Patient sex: F
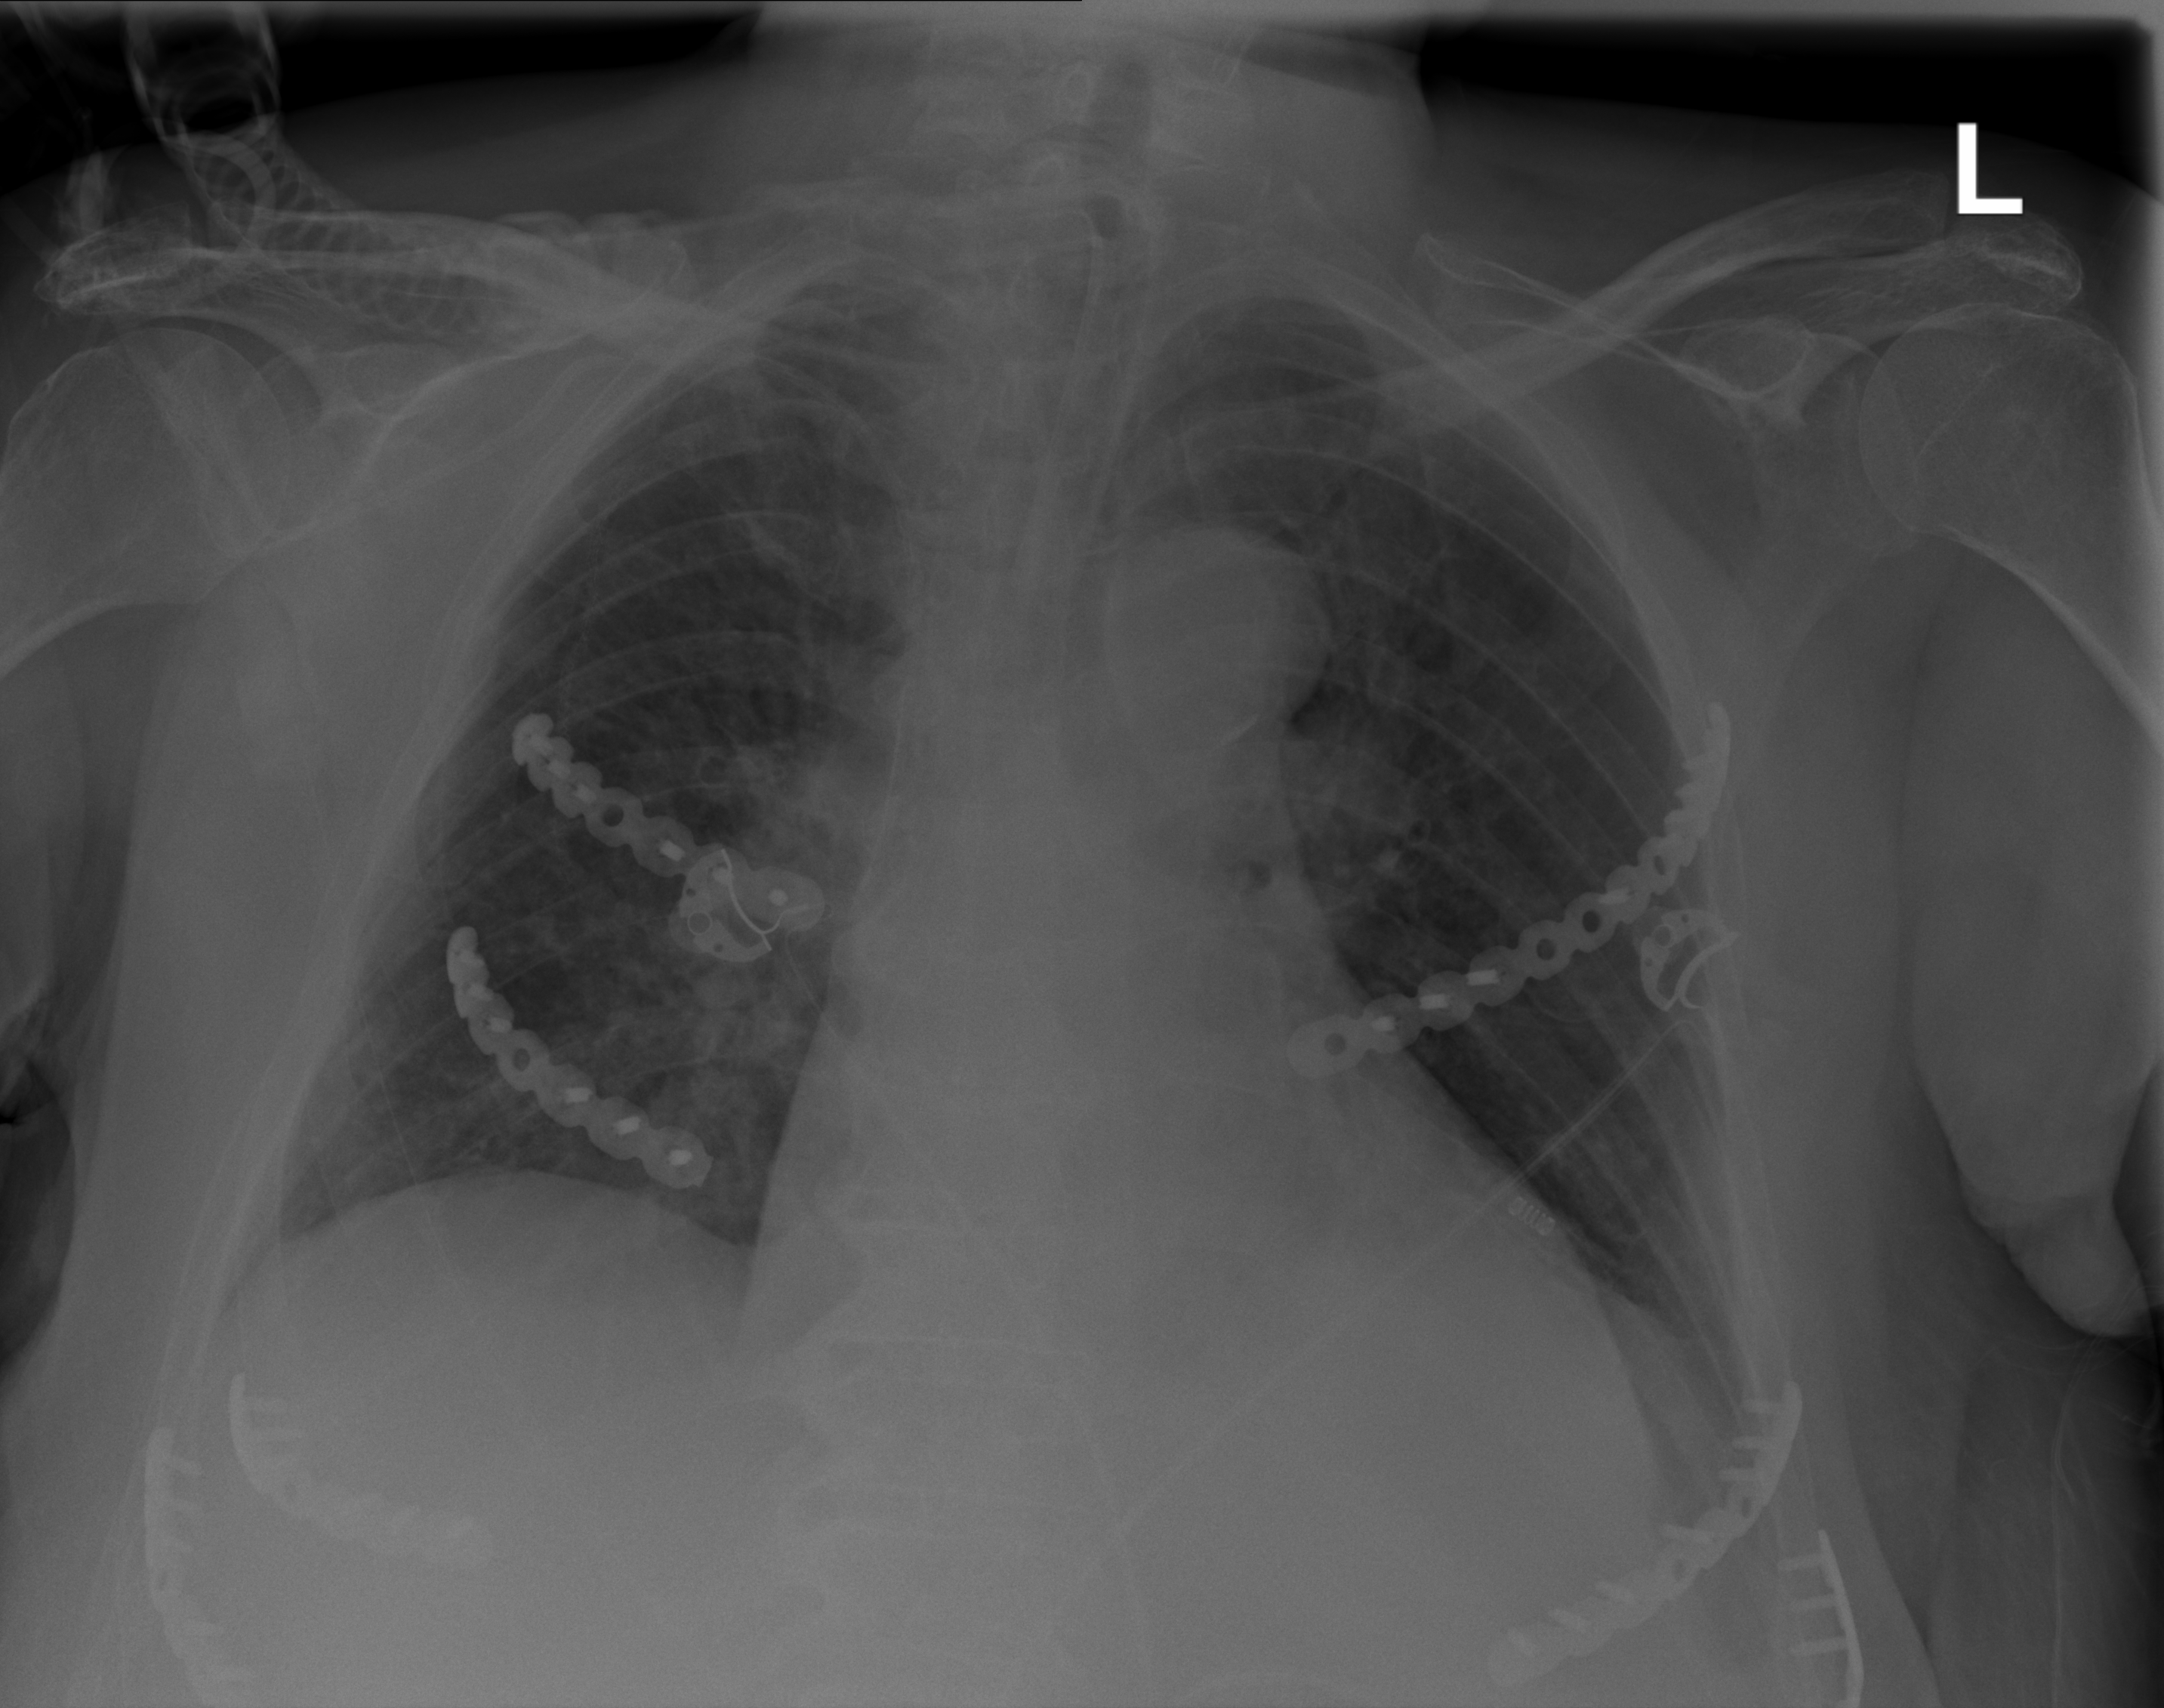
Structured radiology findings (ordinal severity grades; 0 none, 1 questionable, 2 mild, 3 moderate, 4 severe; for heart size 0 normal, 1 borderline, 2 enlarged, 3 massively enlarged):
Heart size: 2
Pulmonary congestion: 2
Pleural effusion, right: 0
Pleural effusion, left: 2
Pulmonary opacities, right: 2
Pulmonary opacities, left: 0
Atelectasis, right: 2
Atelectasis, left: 2